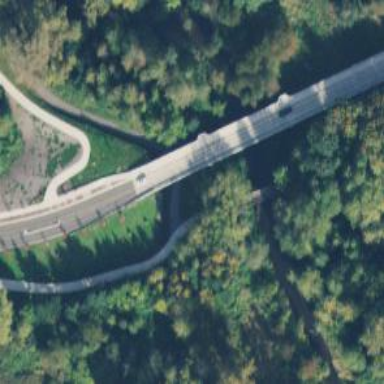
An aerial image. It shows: Bridge with supports.